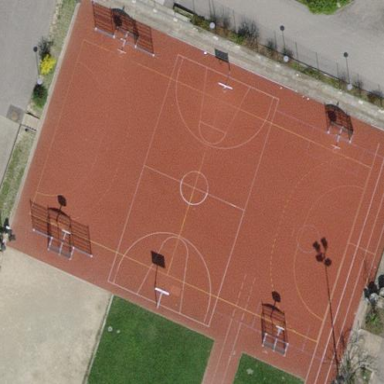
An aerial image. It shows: Sports pitch suitable for handball and basketball activities.